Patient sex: F
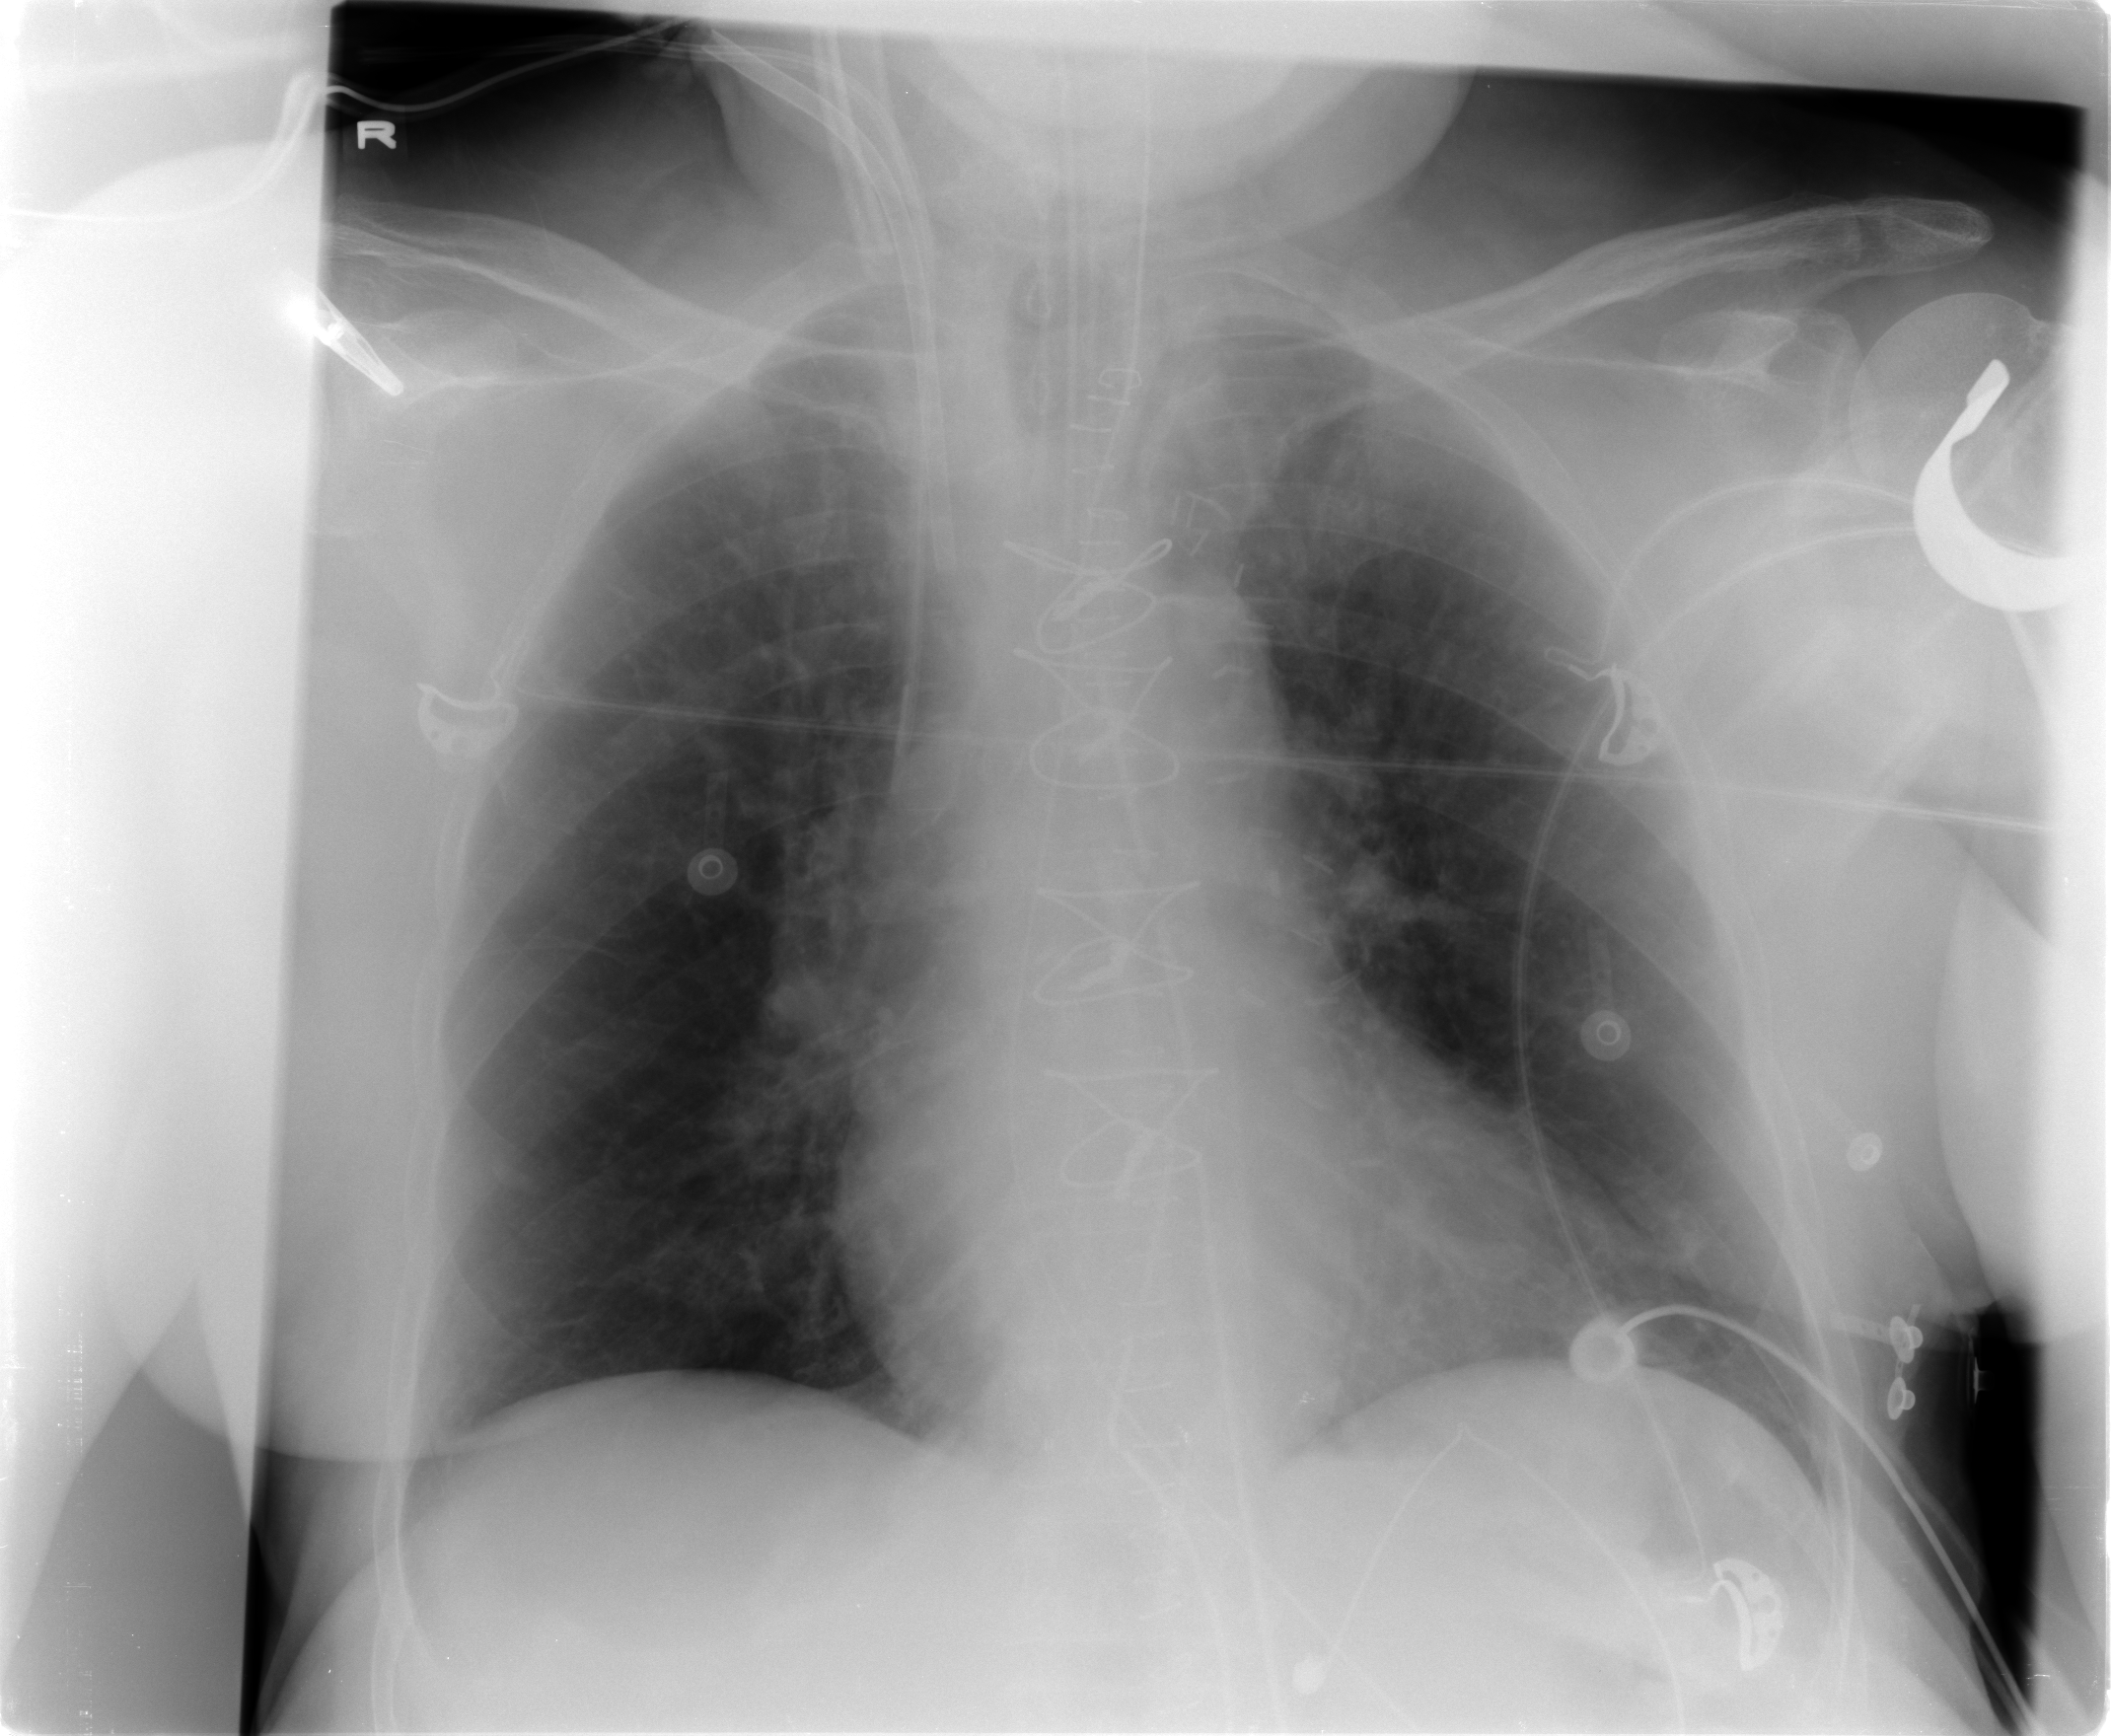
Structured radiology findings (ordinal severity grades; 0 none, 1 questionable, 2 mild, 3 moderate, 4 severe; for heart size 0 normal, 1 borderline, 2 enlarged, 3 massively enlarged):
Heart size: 1
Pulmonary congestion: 2
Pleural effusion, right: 0
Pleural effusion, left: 0
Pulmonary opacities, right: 0
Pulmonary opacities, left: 0
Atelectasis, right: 0
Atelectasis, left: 1